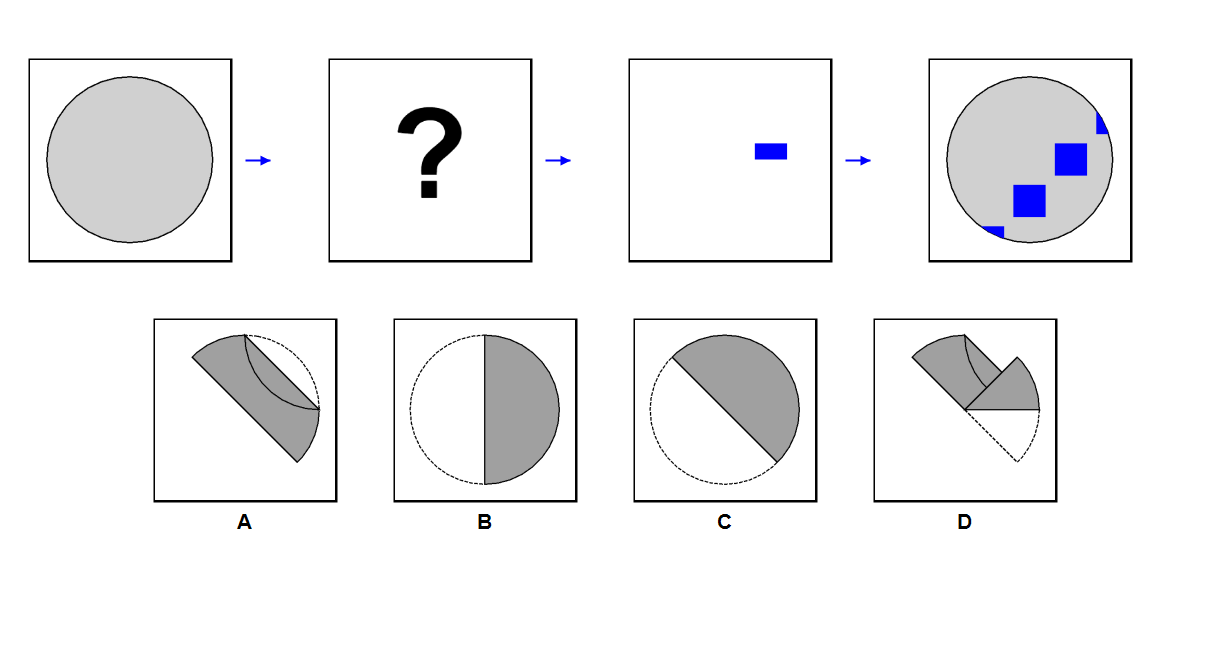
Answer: B